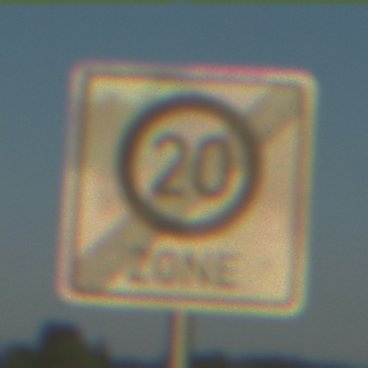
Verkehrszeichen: EndeZone20
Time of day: SunriseSunset
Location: Outdoor (Beach)
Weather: Clear
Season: NotSpecified
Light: Natural